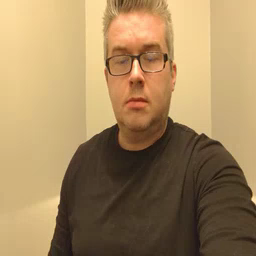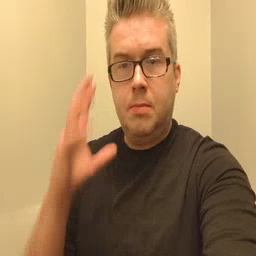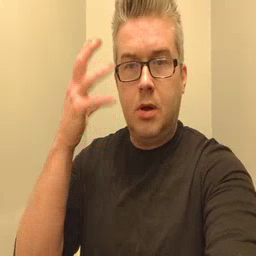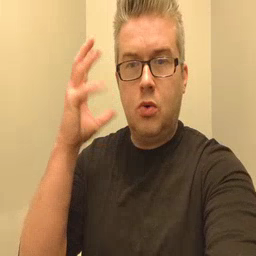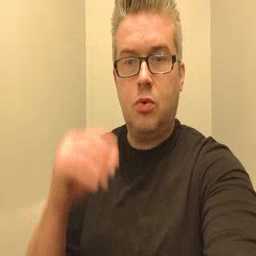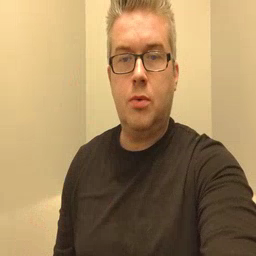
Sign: radio